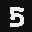
Label: 5